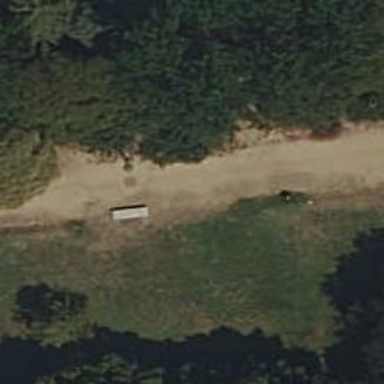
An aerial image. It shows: Bench.